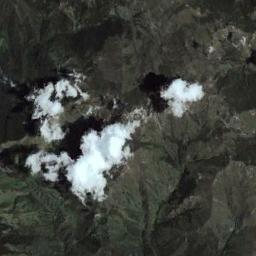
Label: cloud